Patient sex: M
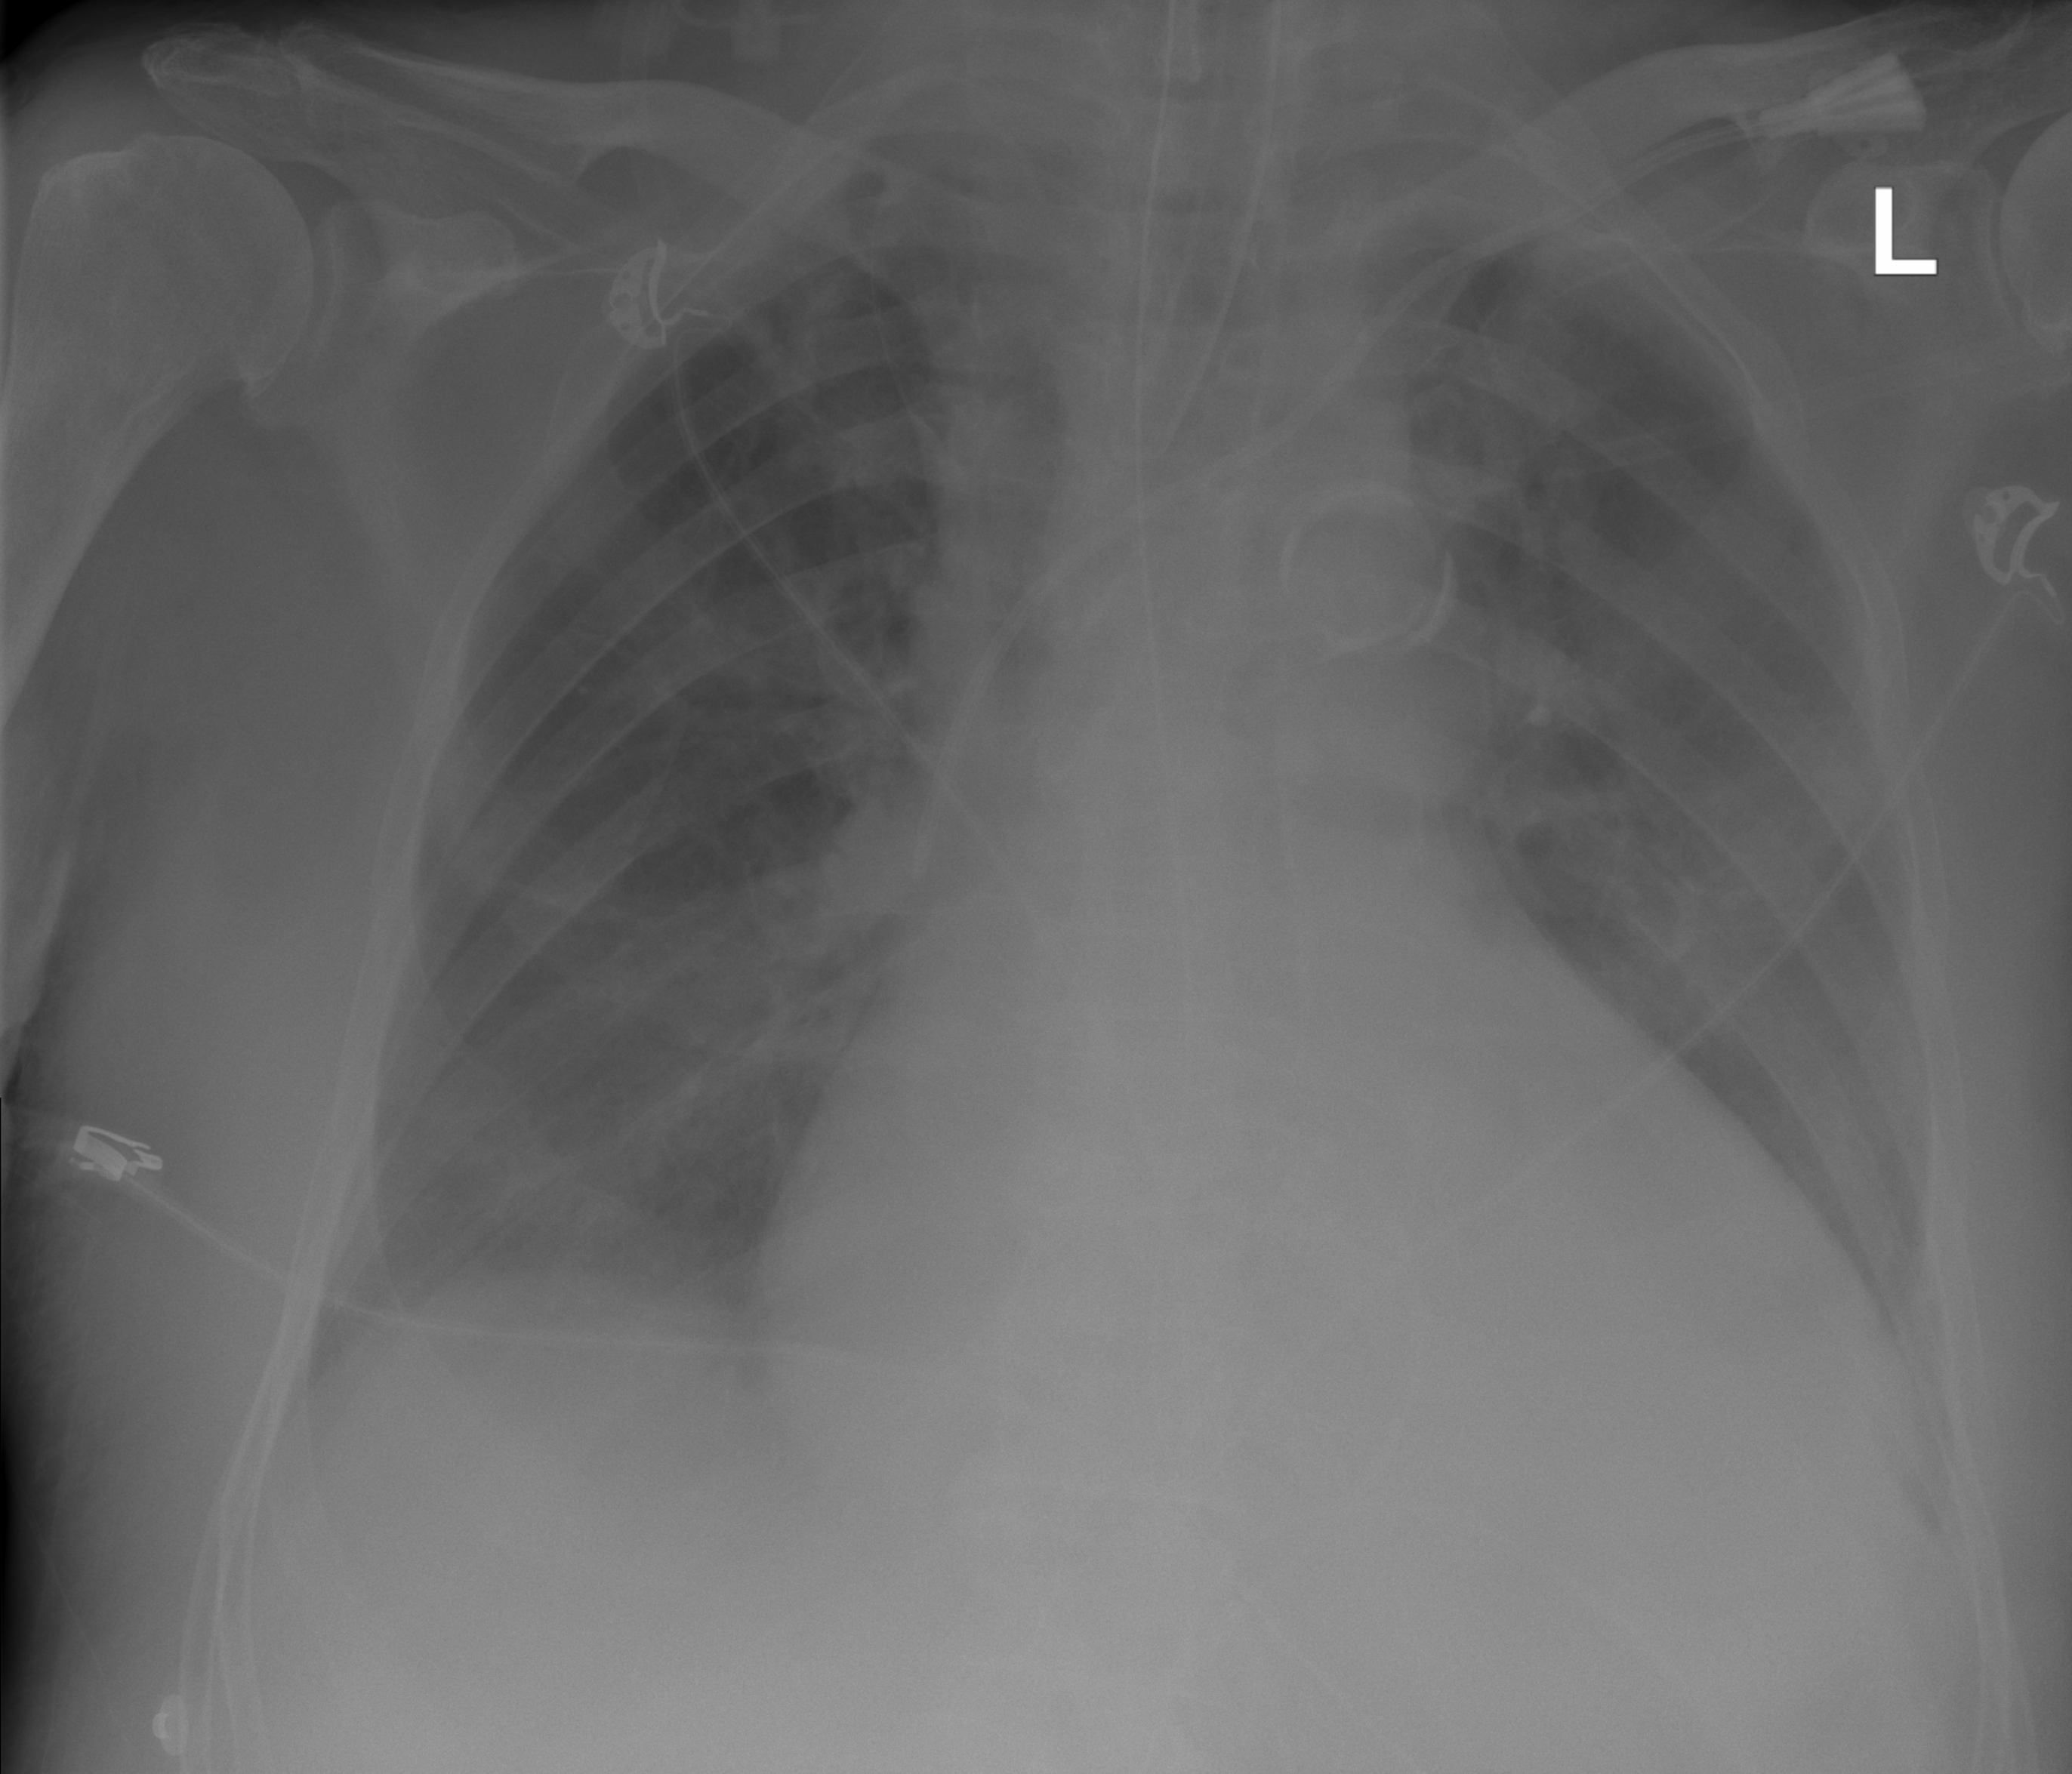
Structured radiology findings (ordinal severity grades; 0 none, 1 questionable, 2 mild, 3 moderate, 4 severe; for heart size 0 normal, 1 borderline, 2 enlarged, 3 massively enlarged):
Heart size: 2
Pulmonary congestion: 1
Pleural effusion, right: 1
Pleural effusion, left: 0
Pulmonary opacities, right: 0
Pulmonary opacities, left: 0
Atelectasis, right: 1
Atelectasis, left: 1